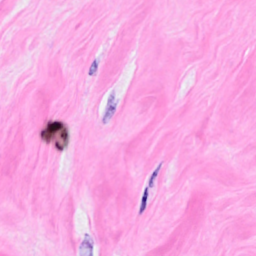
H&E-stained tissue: Breast